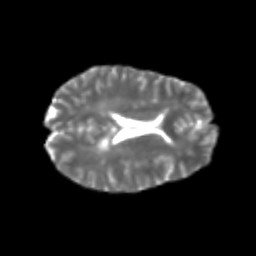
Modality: T2w
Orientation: axial
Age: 23
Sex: female
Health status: healthy
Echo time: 0.074 s